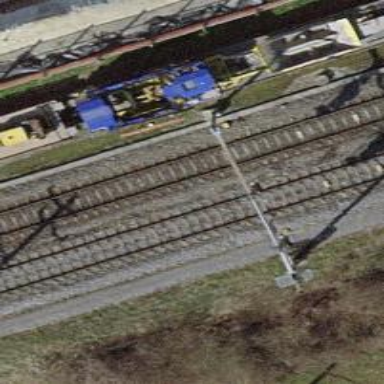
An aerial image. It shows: Railway signal.